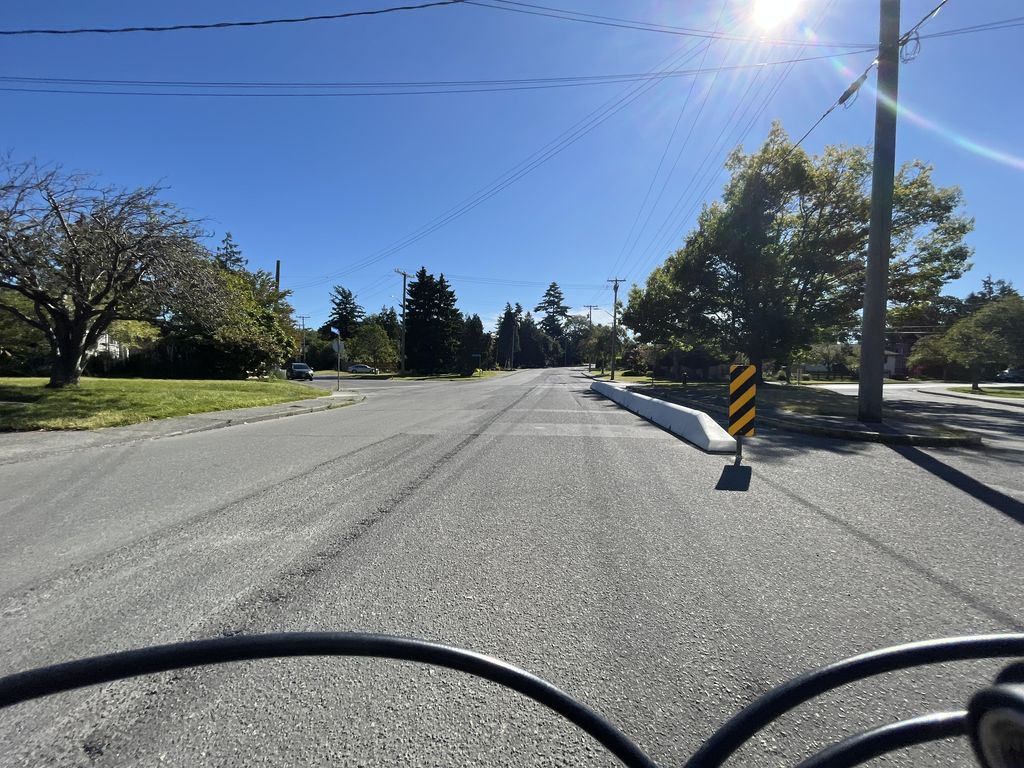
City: victoria